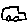
Label: car